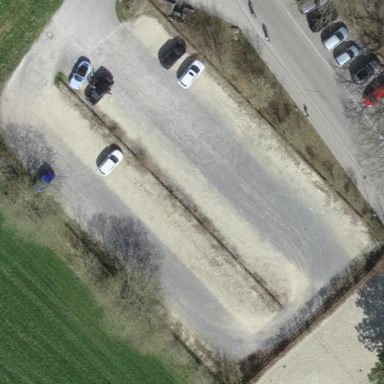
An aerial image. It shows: Parking area with surface.